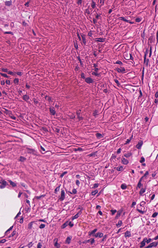
Tumor epithelial tissue: no
Tumor-associated stroma tissue: yes
Normal tissue: no